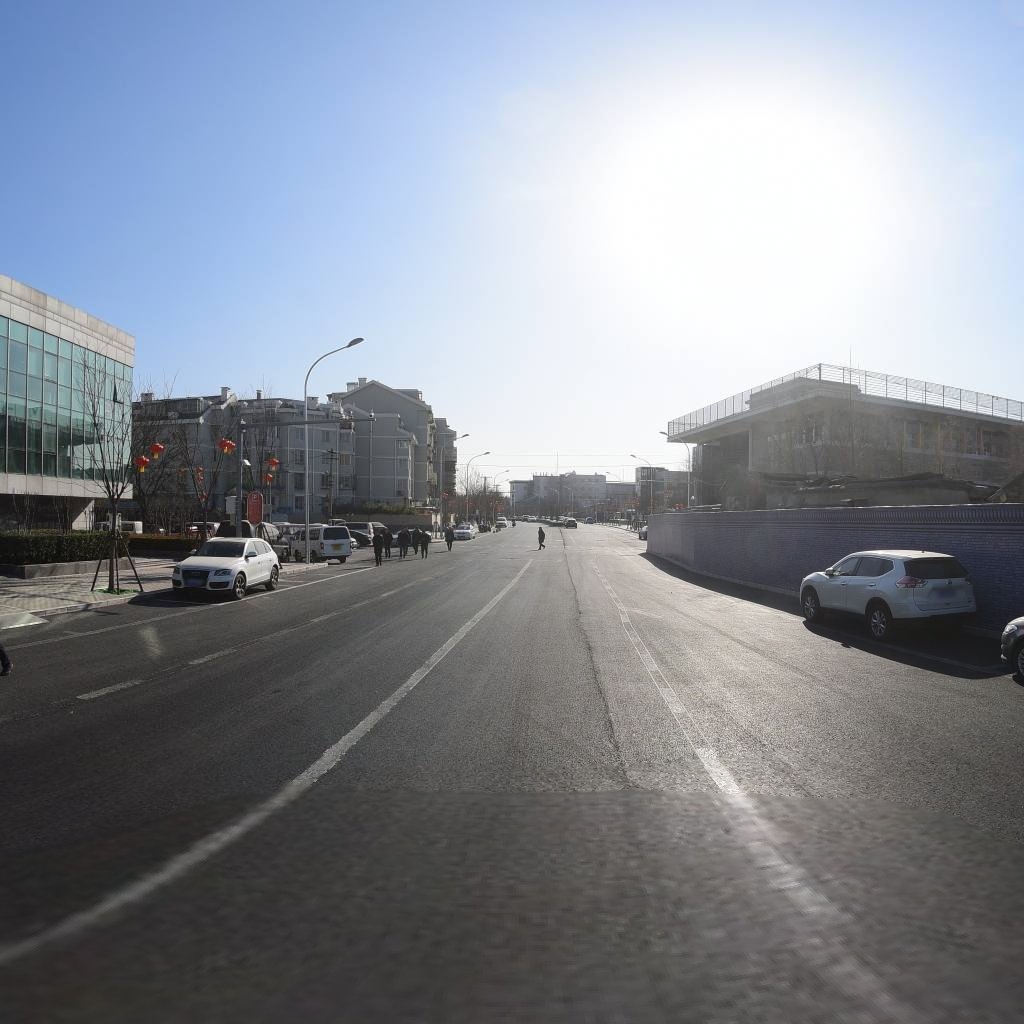
Region: Dongcheng
Road damage annotations: longitudinal crack